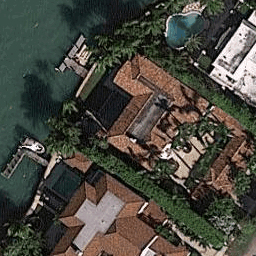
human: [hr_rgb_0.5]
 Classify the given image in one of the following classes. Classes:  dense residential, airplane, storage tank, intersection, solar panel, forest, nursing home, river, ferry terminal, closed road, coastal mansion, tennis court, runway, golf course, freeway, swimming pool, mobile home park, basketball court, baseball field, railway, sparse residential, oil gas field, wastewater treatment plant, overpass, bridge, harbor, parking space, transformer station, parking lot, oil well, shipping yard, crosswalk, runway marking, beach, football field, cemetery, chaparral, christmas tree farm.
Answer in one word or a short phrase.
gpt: coastal mansion